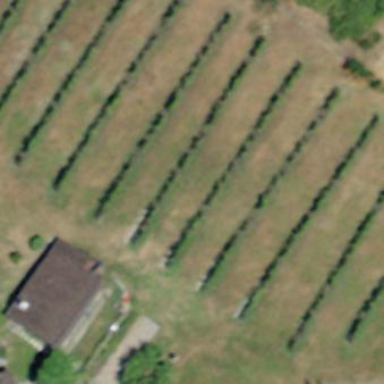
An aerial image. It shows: Vineyard with grape crops.